Question: In my MainController, there's a persons array, which binds to a NSArrayController. The persons's name are displayed in a table 'name' column. If I bind a button to NSArrayController add method, I can add the button to add a new person, but if add the new person in method, the the tabel doesn't show the new person, I don't know why.

my code to add new person
'''
Person *p =[[Person alloc]init];
[self.persons addObject:p];
'''
UPDATE:
I know the answer by <URL>
because NSMutableArray addObject isn't KVC, so I need to use
'''
[[self mutableArrayValueForKey:@"persons"] addObject:person];
'''
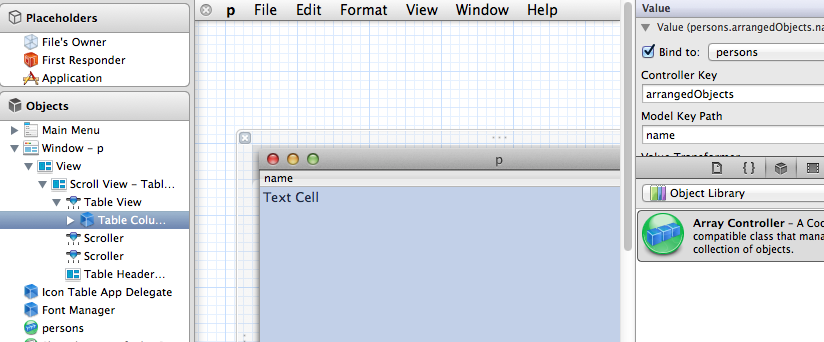
Answer: If self.persons in the line [self.persons addObject:p] is referring to the array, then you need to add the line self.persons = persons; after it to have the table be updated. I've never been quite sure why this is necessary, presumably, it has to do with KVO.
If, on the other hand, self.persons refers to the array controller, then it should work as you have it written, since adding an object to the array controller is adding it to its arranged objects, which the table column is bound to. Doing it that way also updates the array, since it is bound to the array controller.